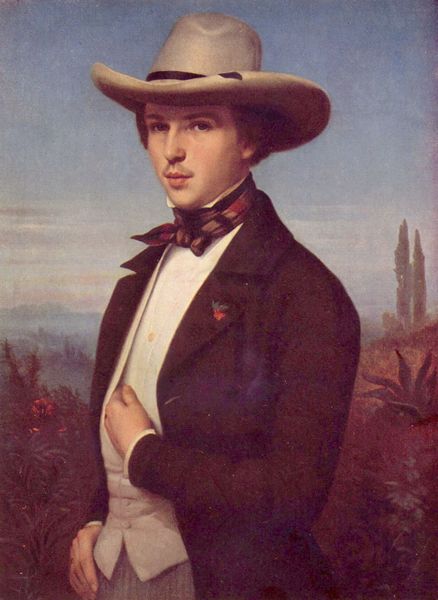
Titel: Porträt Oswald Achenbach
Künstler: Ludwig des Coudres
Standort: Berlin
Institution: Sammlung Benno von Achenbach
Schlagwörter: baum, berg, blau, blätter, dunkel, gemälde, hand, himmel, mann, schatten, weiß, wolken, bäume, grün, landschaft, blume, blumen, braun, finger, frankreich, frisur, geste, hell, hut, kariert, licht, mund, nase, ohr, schwarz, blick, blüte, rot, schal, tuch, wolke, beige, malerei, schleife, anzug, bart, hemd, hose, jacke, jung, schnurrbart, arm, augen, gesicht, inkarnat, kragen, bildnis, hals, herr, hände, portrait, porträt, öl, ferne, horizont, hügel, natur, weite, busch, büsche, haare, mantel, pose, stehend, pflanze, pflanzen, augenbrauen, kinn, knopf, lippen, tal, wald, zypressen, lächeln, spanien, wangen, italien, haltung, berge, gebirge, wüste, lila, nebel, violett, amerika, frack, schnäuzer, draussen, krawatte, hutband, knopfloch, halstuch, pupillen, gestreift, junge, knöpfe, gehrock, jackett, revers, hutkrempe, jacket, weste, krempe, bauer, stolz, gestützt, zypresse, agaven, beeren, selbstbildnis, napoleon, stetson, veste, junger mann, halbprofil, dandy, entschlossenheit, agave, aloe, kaktus, platane, pinien, pinie, breit, beere, buscg, licth, platanen, mexiko, bärtchen, cowboy, südamerika, hutrand, mittelamerika, porrät, römische landschaft, aloevera, yucca, nn, 18. jahrhundert, steckt, klume